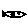
Label: fish